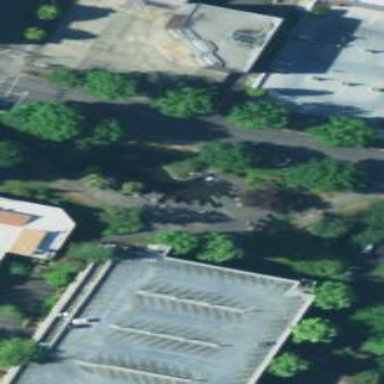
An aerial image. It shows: Lovely park for leisure and relaxation.